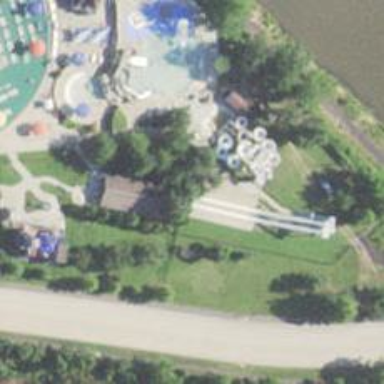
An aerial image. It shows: Water slide attraction.